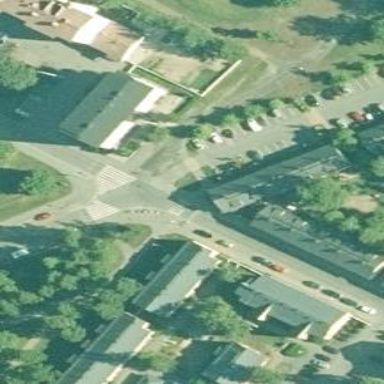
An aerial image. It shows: Road with "give way" sign.